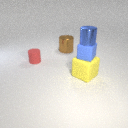
small blue rubber cube above large yellow rubber cube